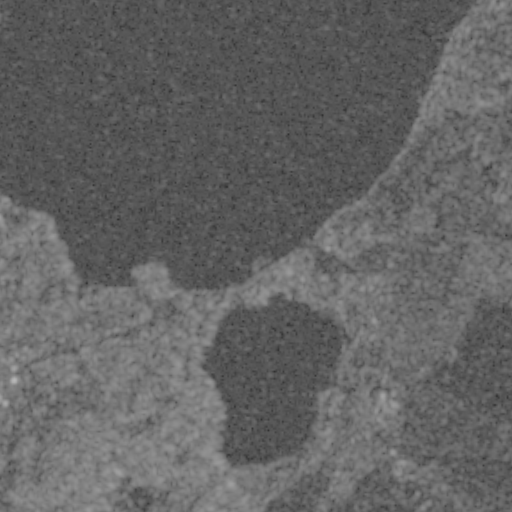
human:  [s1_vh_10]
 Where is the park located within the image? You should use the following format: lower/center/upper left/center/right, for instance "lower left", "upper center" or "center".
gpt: The park is located in the lower left of the image.
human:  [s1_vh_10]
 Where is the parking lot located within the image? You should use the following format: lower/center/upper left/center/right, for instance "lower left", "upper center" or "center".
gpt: The parking lot is located in the lower left of the image.
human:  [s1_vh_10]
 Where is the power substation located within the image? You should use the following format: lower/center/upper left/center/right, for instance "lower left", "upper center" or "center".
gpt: The power substation is located in the lower right of the image.
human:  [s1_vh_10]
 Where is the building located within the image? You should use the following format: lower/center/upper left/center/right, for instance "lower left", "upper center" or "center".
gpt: There is no building in the image.

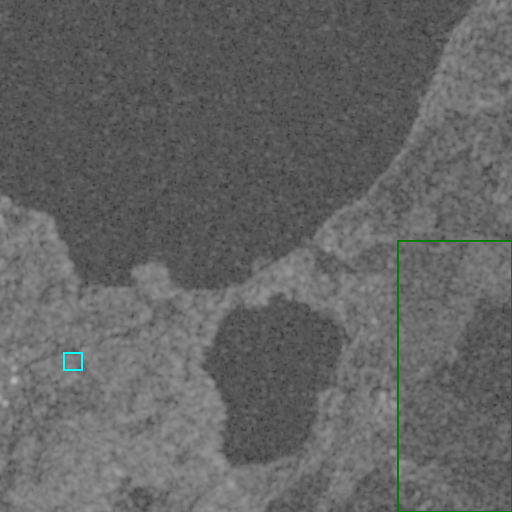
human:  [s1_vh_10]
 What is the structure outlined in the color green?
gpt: The structure outlined in green is a crop field.
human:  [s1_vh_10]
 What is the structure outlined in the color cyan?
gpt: The structure outlined in cyan is a park.
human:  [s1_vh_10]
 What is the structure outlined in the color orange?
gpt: There is no orange outline.